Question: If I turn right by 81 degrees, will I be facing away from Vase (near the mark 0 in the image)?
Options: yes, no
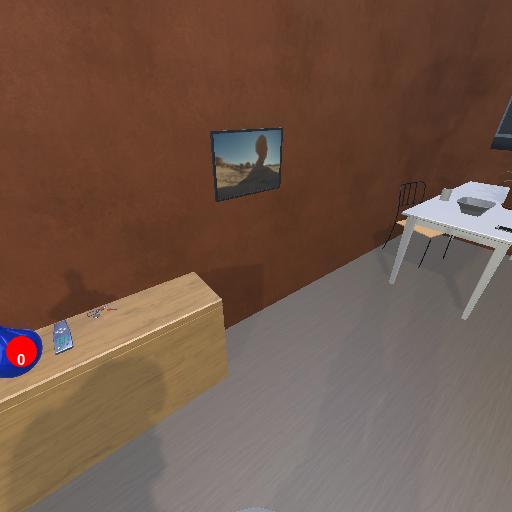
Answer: yes